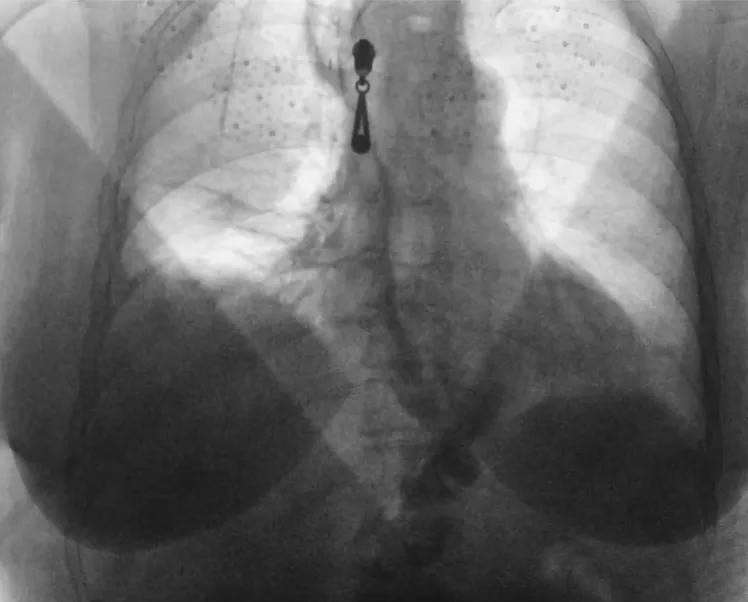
Postoperative esophagogram with Urografin swallow.
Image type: radiology (x_ray)